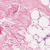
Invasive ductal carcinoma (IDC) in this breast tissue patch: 0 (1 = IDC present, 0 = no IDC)